Interaction volume radius: 5 \u00c5
Interaction volume height: 10 \u00c5
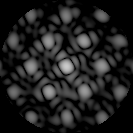
Disorder parameter: 0.2588